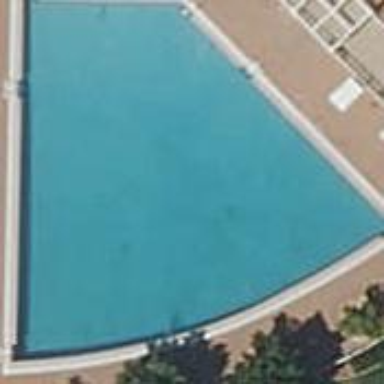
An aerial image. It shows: Swimming pool located in leisure land.